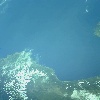
Label: water